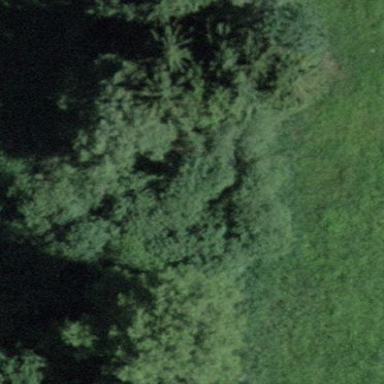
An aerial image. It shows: Mixed forest with various types of leaves.